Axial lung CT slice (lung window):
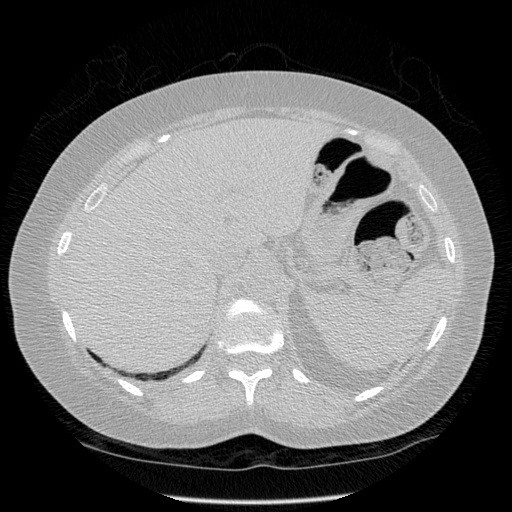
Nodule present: no